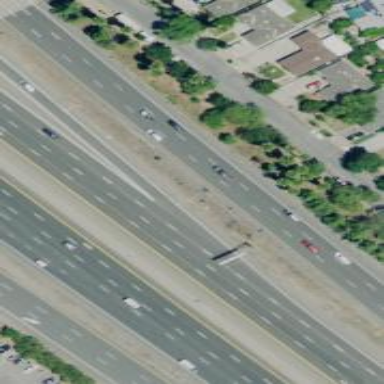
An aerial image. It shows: Motorway.